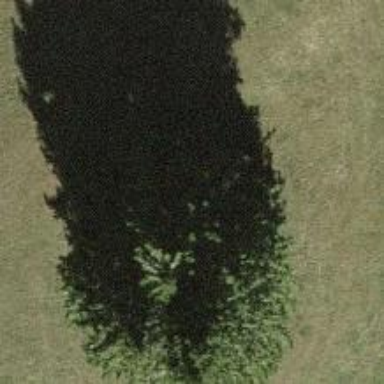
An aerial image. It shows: Evergreen needleleaved tree typically found in agricultural areas.